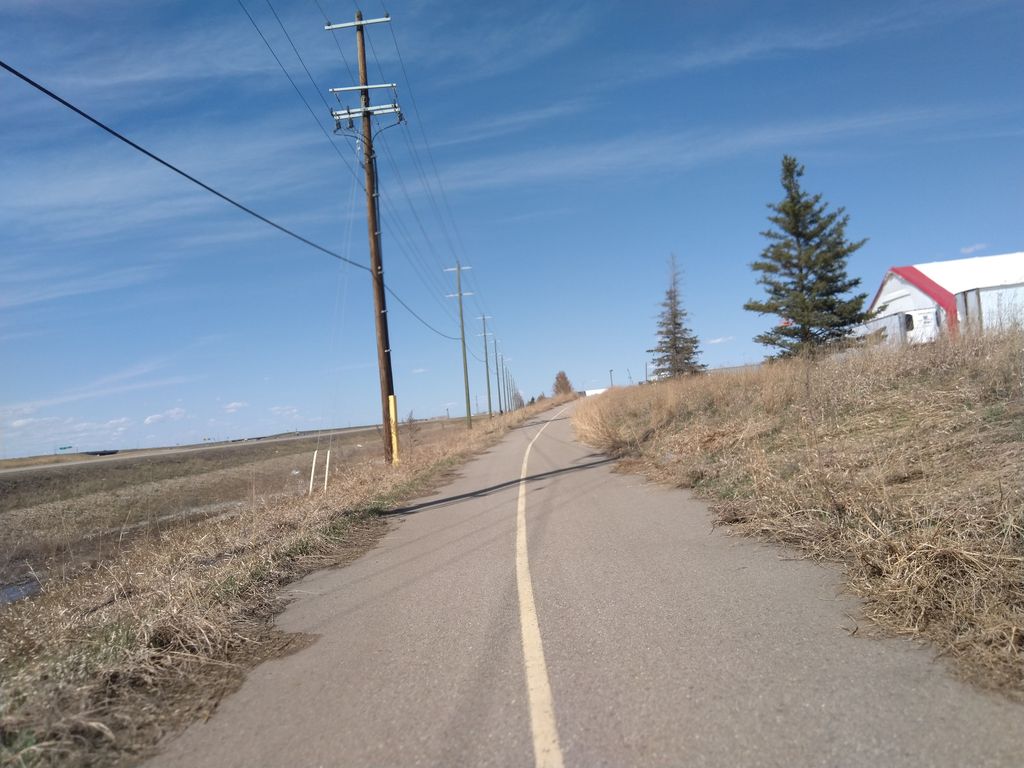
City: calgary